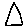
Label: triangle